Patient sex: M
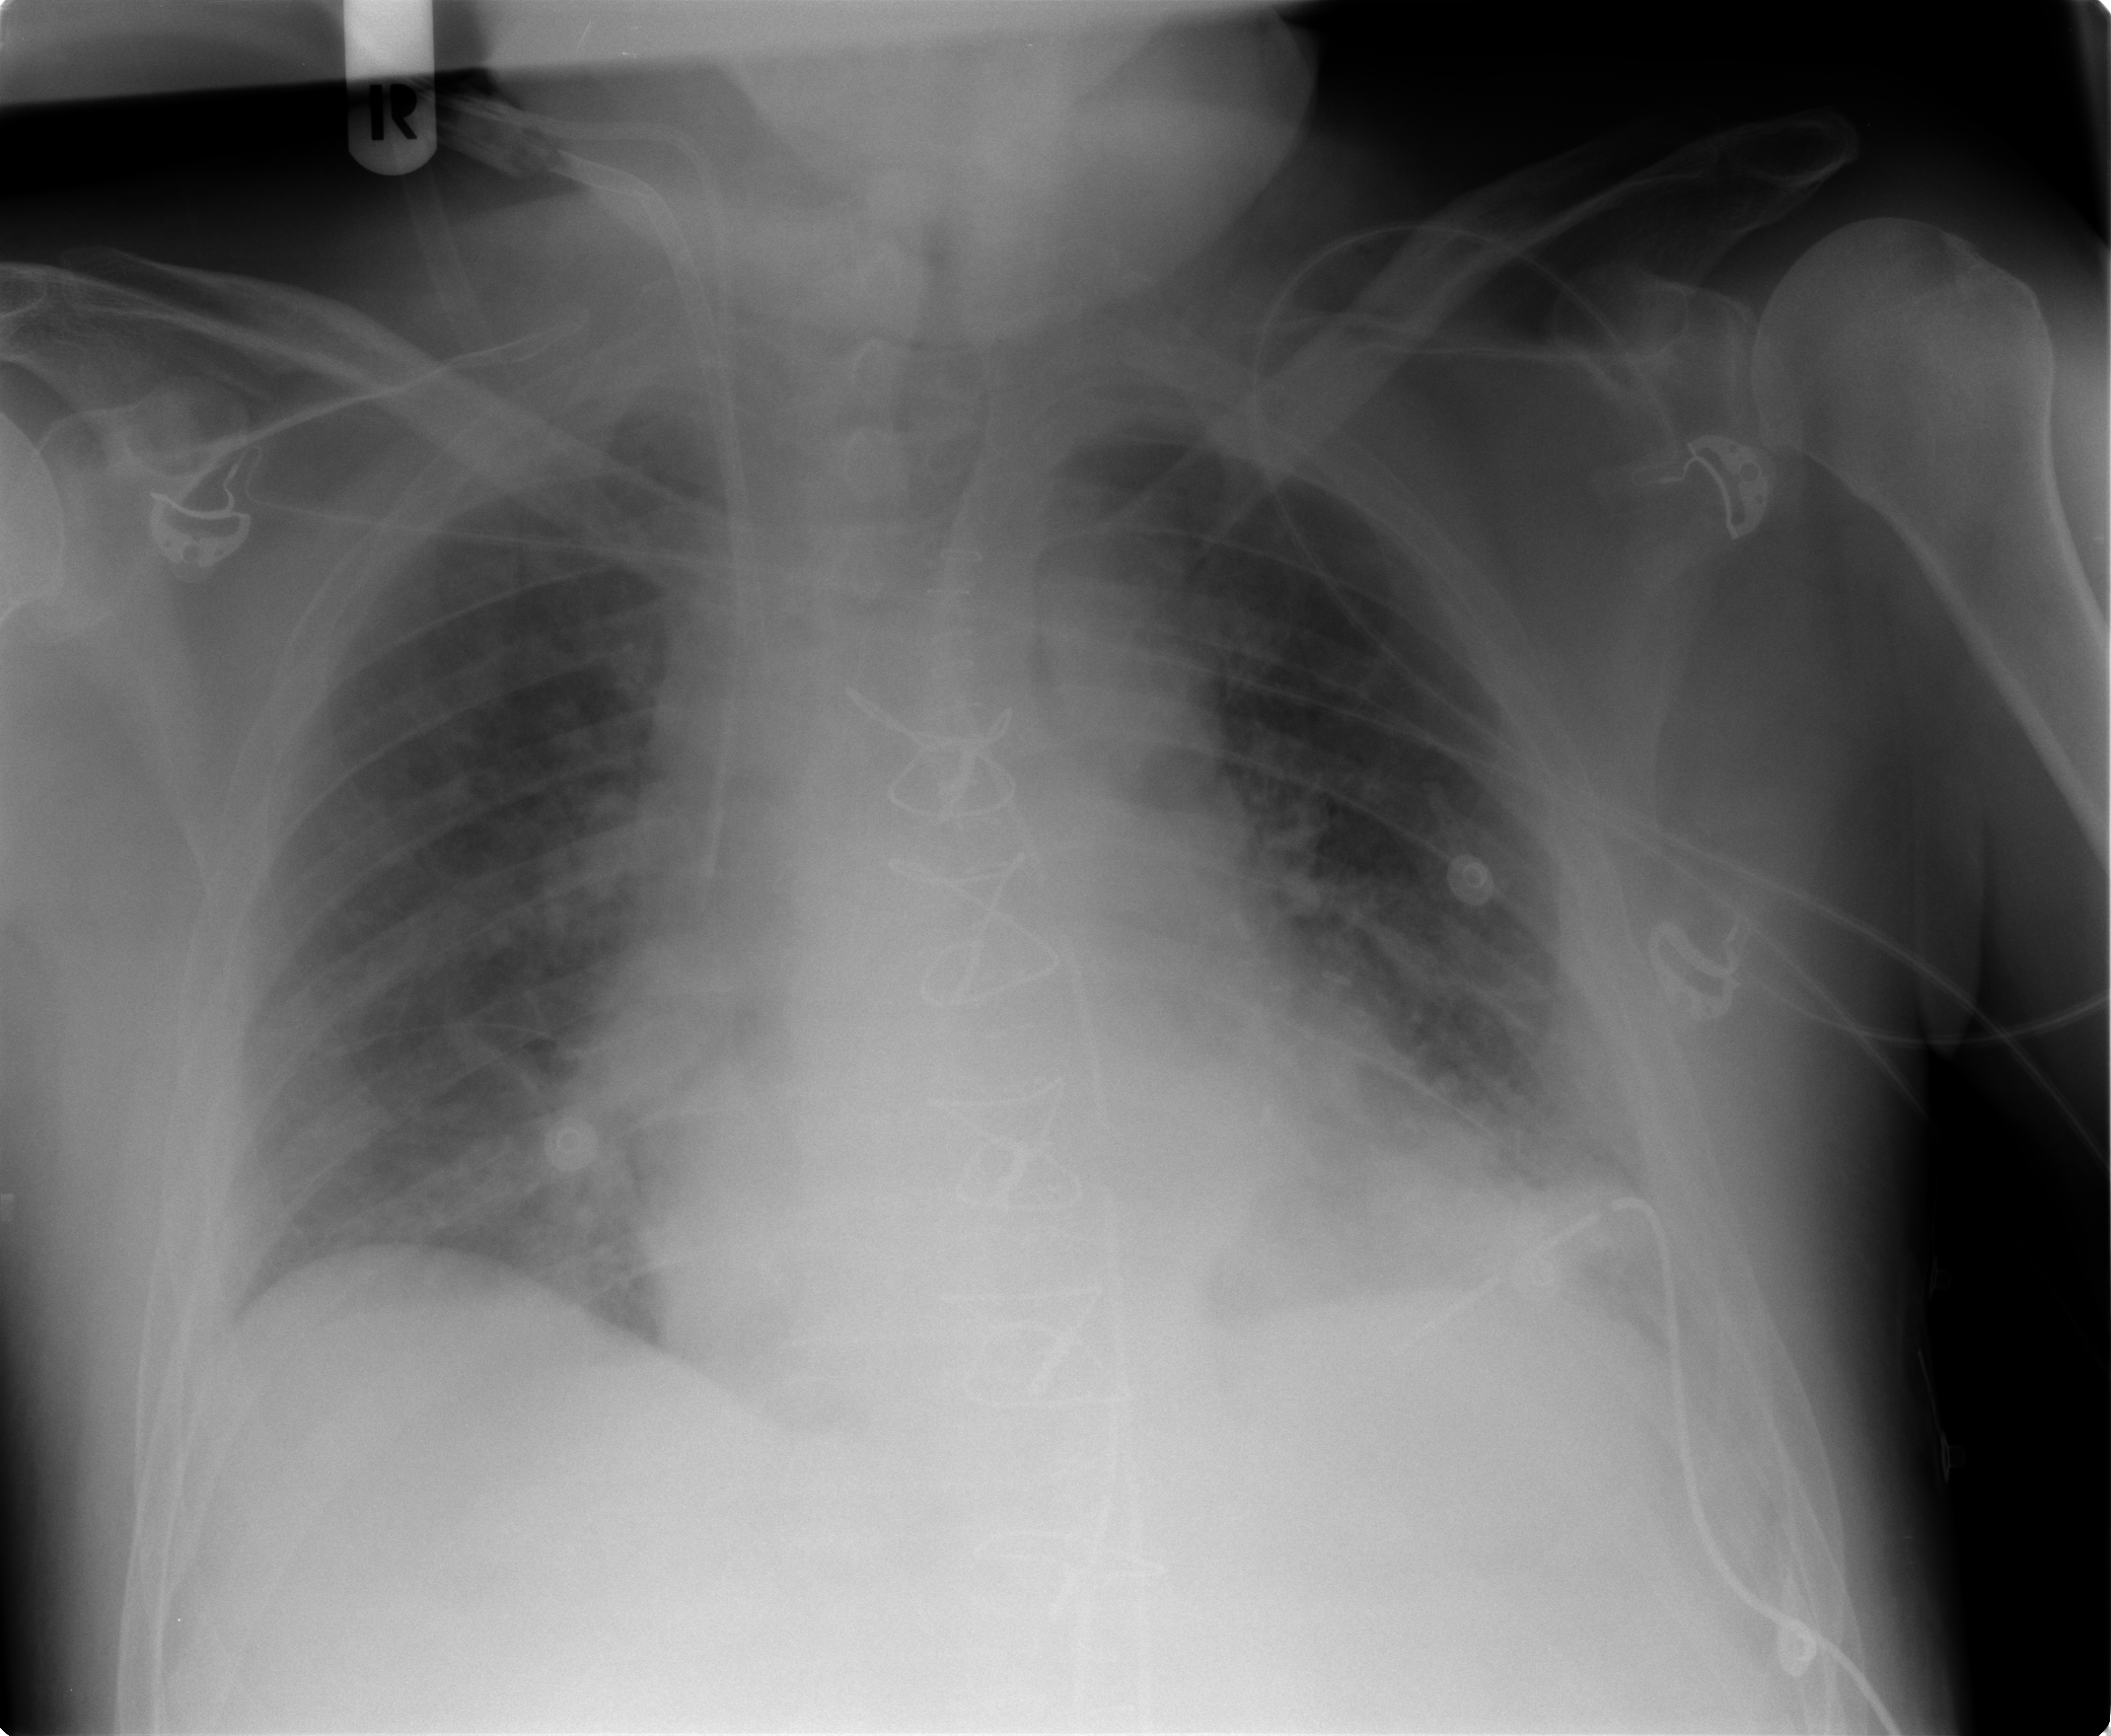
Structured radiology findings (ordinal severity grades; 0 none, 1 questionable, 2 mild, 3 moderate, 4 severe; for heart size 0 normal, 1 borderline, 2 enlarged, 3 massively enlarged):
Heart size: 0
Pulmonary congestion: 2
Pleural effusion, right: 1
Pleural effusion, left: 2
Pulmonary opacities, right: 0
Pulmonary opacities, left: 0
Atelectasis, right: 2
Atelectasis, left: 2